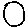
Label: circle